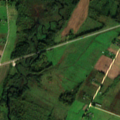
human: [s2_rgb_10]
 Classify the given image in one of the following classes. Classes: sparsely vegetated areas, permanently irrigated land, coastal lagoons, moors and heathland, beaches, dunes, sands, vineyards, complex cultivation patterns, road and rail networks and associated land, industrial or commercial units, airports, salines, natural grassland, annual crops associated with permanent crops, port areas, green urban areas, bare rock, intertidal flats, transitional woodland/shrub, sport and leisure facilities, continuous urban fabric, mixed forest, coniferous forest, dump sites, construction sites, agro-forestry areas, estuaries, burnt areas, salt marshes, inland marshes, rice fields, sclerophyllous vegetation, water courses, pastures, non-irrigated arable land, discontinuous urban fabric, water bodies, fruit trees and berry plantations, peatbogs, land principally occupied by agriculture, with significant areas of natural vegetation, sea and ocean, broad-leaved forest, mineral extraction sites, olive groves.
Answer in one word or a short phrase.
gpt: non-irrigated arable land, pastures, complex cultivation patterns, transitional woodland/shrub